Question: I have a rails app in which I have a method where I send a lot of emails. I would like to perform this action 'asynchronously'. To do it I've tried to use 'Sidekiq', but I can't get it to work properly - it doesn't send any emails.
Sending email worked before, so I'm certain that my email settings is set ut correctly.
In my 'gemfile' I have this:
'''
gem 'sidekiq'
'''
And I have run 'bundle install'. I have also install 'redis', followed the instructions on <URL>.
I have started 'sidekiq' with the following command: 'bundle exec sidekiq', this resulted in what can be seen in the image below:

In 'application.rb' I have the following:
'''
config.active_job.queue_adapter = :sidekiq
'''
And I try to send the emails like this:
'''
Mailer.deliver_new_competition_notification(member.user, @competition).deliver_later!
'''
I don't get any errors, but the emails never gets sent.
So, have I missed something?
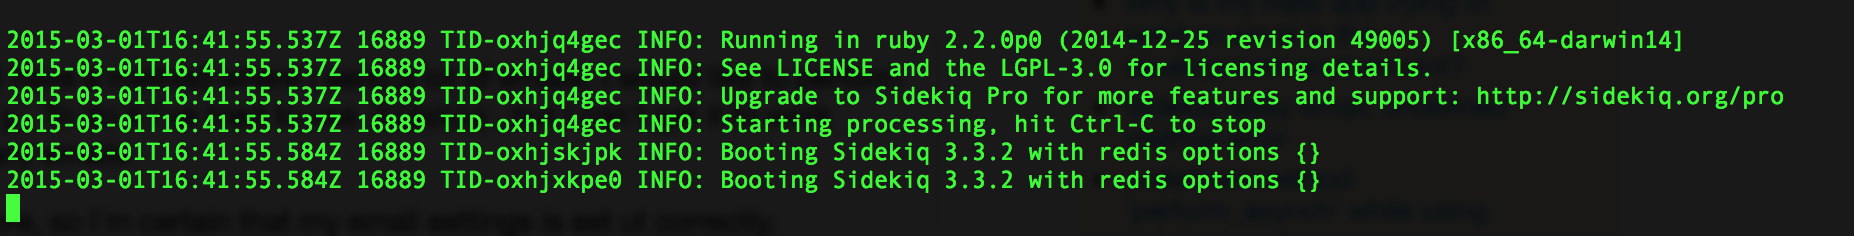
Answer: You need to bootup sidekiq with the mailer queue for it to pick up these jobs:
'''
bundle exec sidekiq -q default -q mailers
'''
The Sidekiq Wiki goes over the scenarios in <URL>.